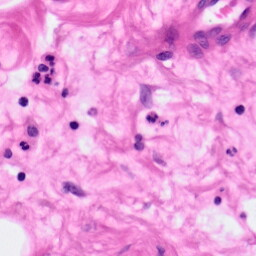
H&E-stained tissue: Pancreatic